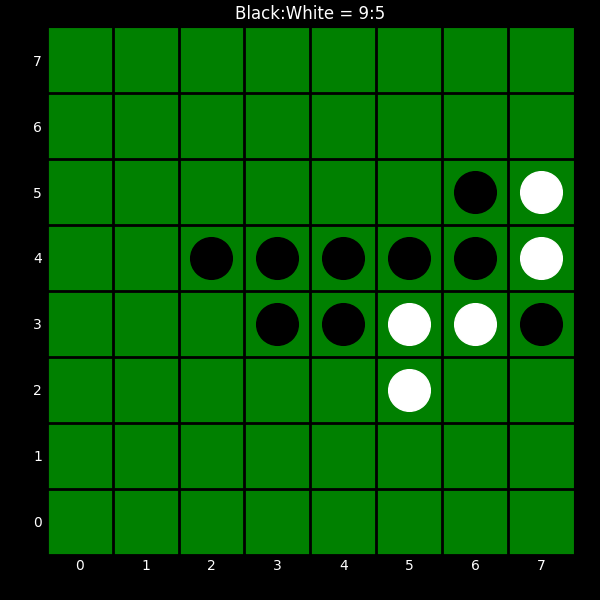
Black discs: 9
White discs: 5